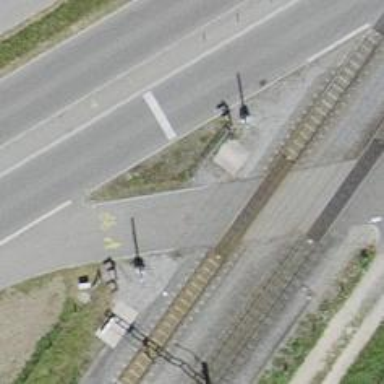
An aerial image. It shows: Railway crossing with full barrier.